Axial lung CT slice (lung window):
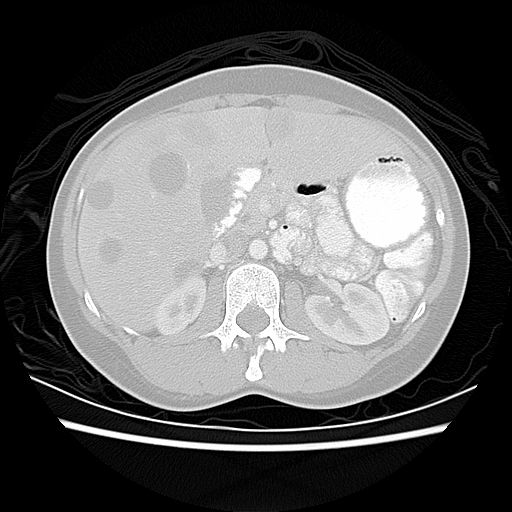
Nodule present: no